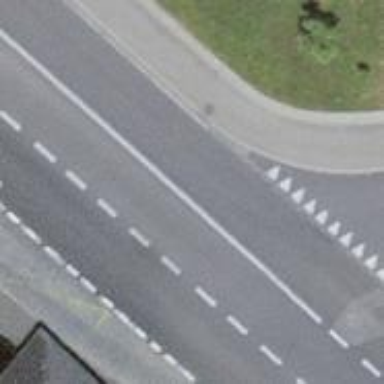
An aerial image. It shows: Bus stop with designated public transport stop position.